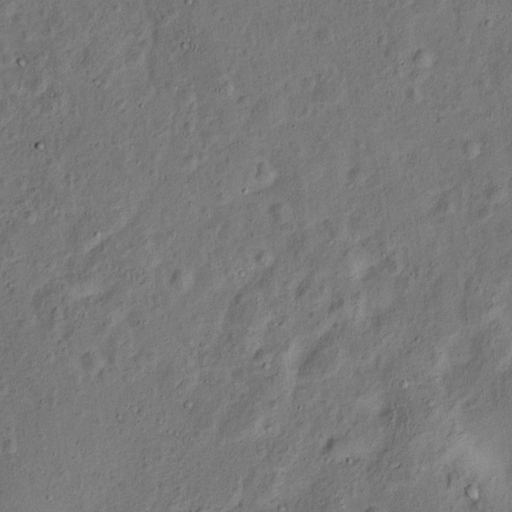
Classes present: Background, Cone